Question: I have two tables RDC and Cons_Status, rdc has a unique column in it RDC_ConsNO. And against this Consignment Number, there could be multiple records in Cons_Status table as depicted in the image attached. I want to write a query in which I get only one record joined to the status with maximum sts_id. I am using SQL Server 2012.
'''
SELECT STS_ID,RDC_CONSNO,STS_STATUS , RDC_DATE,RDC_CUSTOMER,DEST_NAME FROM RDC LEFT OUTER JOIN CONS_STATUS ON RDC_CONSNO=STS_CONSNO
INNER JOIN DESTINATION ON DEST_ID=RDC_DESTINATION WHERE RDC_CONSNO='HD88300'
ORDER BY STS_ID
'''
Database diagram for the tables

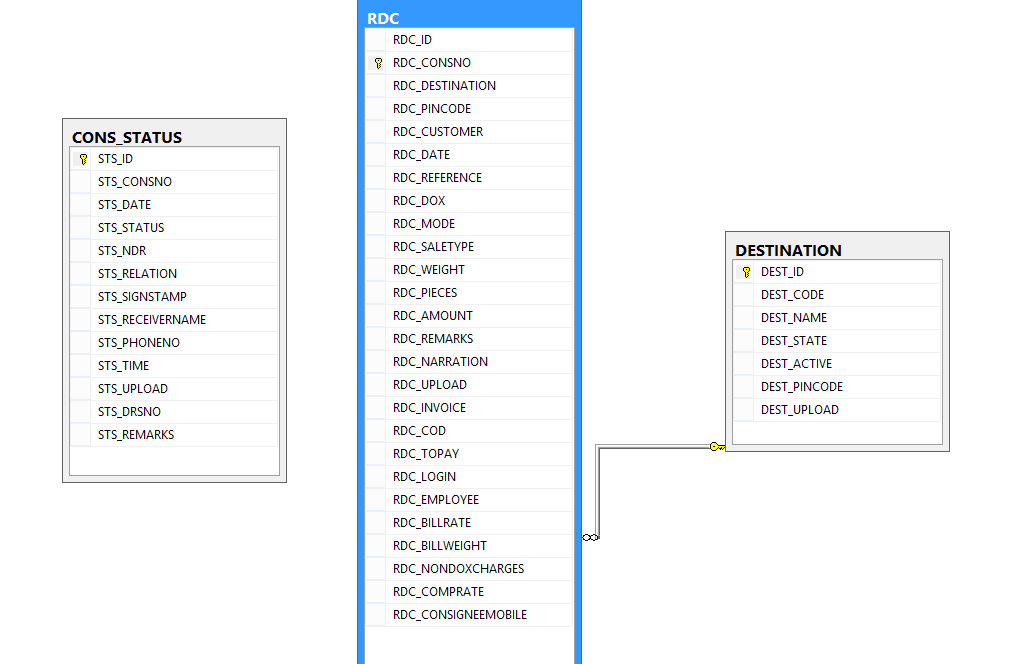
Answer: Don't forget to prefix your columns
'''
SELECT ?? FROM RDC
OUTER APPLY
(SELECT TOP 1 * FROM CONS_STATUS
WHERE RDC.RDC_CONSNO = STS_CONSNO
ORDER BY sts_id DESC
) a
INNER JOIN DESTINATION d
ON d.DEST_ID=RDC.RDC_DESTINATION
WHERE RDC.RDC_CONSNO='HD88300'
ORDER BY a.STS_ID
'''